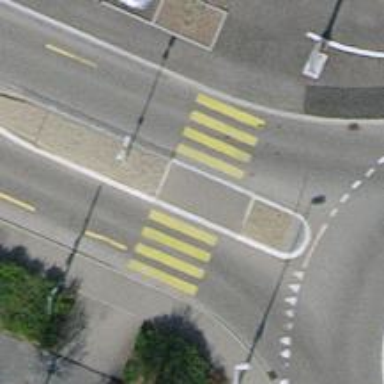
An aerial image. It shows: Kerb serving as barrier.